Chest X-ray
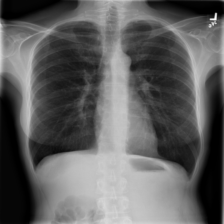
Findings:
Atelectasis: negative
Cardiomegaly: negative
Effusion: negative
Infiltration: negative
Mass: negative
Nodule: negative
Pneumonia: negative
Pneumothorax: negative
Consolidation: negative
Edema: negative
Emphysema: negative
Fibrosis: negative
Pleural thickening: negative
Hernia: negative